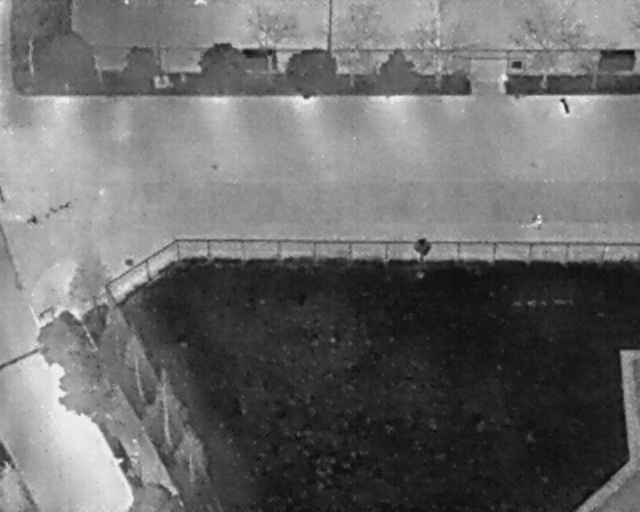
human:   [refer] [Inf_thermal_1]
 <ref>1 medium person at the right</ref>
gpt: <box>[[82, 41, 84, 44, 2]]</box>